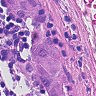
Metastatic tissue present: yes